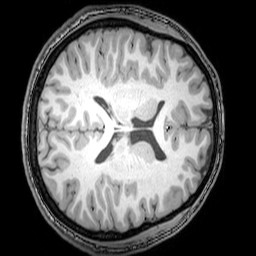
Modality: T1w
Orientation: axial
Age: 20
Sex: male
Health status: healthy
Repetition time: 0.081 s
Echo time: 0.037 s